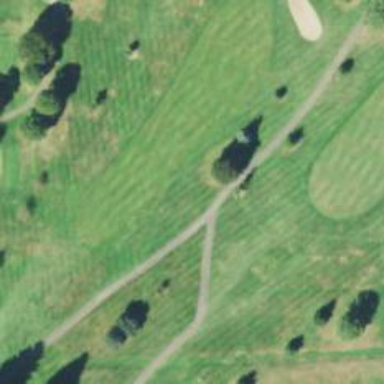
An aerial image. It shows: Path for both road and golf.